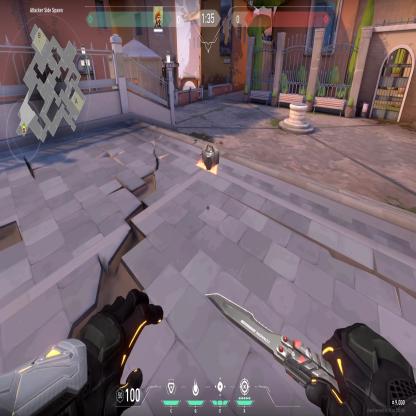
Label: dropped spike